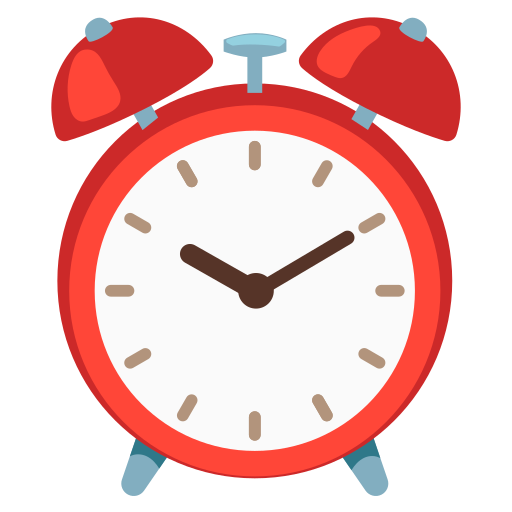
Emoji: ⏰